Question: I was copying over my mvc 3 code to an mvc 4 application and i noticed my jqgrid section of code was no longer being rendered properly. As you can tell in the image, the pager is missing, and the column names are far too large than the default jqgrid settings. Any idea as to how to fix this problem?

'''
<link href="@Url.Content("~/Content/jqgrid/ui.jqgrid.css")" rel="stylesheet" typpe="text/css" />
<script src="@Url.Content("~/Scripts/jquery-1.8.3.min.js")" type="text/javascript"></script>
<script src="@Url.Content("~/Scripts/jquery-ui-1.9.2.cupertino.min.js")" type="text/javascript"></script>
<script src="@Url.Content("~/Scripts/grid.locale-en.js")" type="text/javascript"></script>
<script src="@Url.Content("~/Scripts/jquery.jqGrid.min.js")" type="text/javascript"></script>
<script type="text/javascript">
jQuery(document).ready(function () {
var id = 0;
jQuery("#tblUsers").jqGrid({
url: '/Configuration/GetUsers/',
datatype: 'json',
mtype: 'POST',
colNames: ['User Name', 'Role'],
colModel: [
{ name: 'User Name', index: 'User Name', width: 90, align: 'left' },
{ name: 'Role', index: 'Role', width: 80, align: 'left' }],
//pager: jQuery('#pager'),
width: 700,
height: 200,
rowNum: 20,
rowList: [5, 10, 20, 50],
sortname: 'User Name',
sortorder: "desc",
viewrecords: true,
imgpath: '',
caption: 'Users'
});
jQuery("#tblUsers").jqGrid('navGrid', '#pager',
{
editfunc: function (rowid) {
//$('#dialogEdit').data('id', rowid);
//$('#dialogEdit').dialog('open');
},
addfunc: function () {
//$('#dialog').dialog('open');
},
delfunc: function (rowid) {
//$('#dialogDelete').data('id', rowid);
//$('#dialogDelete').dialog('open');
}
}, //options
{}, // edit options
{}, // add options
{}, // del options
{} // search options
);
});
</script>
<table id="tblUsers" class="scroll" cellpadding="0" cellspacing="0"></table>
<div id="pager" class="scroll" style="text-align:center;"></div>
'''
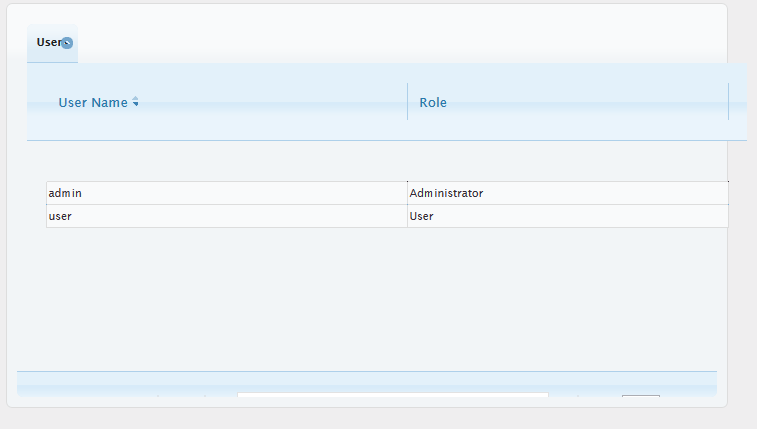
Answer: You are likely missing a CSS file that is required for this to work. A few things to check.
- -